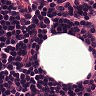
Metastatic tissue present: no